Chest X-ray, AP view. Patient: 25 years old, sex M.
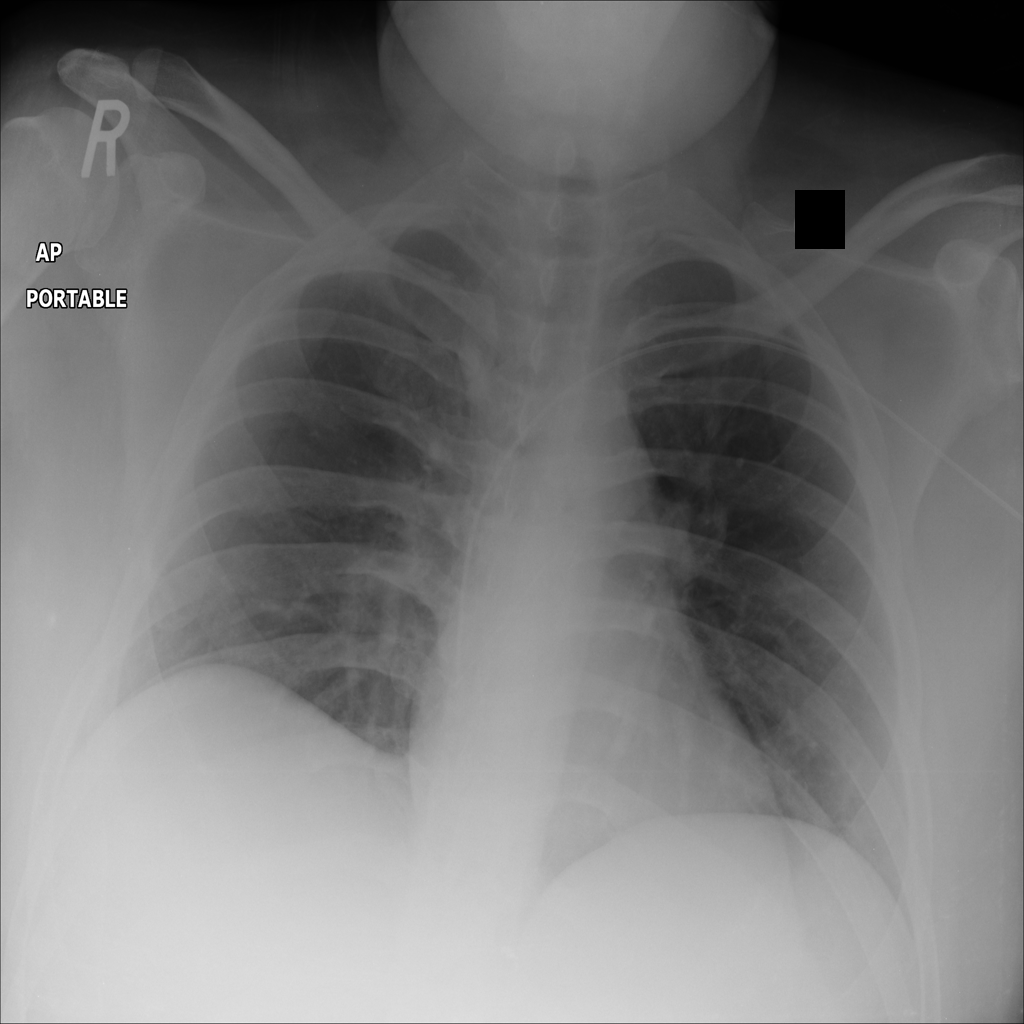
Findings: No Finding